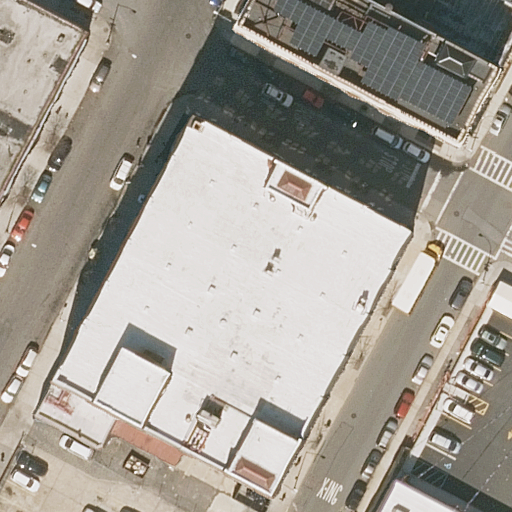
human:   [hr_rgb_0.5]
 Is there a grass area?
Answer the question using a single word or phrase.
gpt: no

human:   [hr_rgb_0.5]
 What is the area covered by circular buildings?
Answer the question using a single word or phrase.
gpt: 0m2

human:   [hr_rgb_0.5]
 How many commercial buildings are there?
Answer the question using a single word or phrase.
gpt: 0

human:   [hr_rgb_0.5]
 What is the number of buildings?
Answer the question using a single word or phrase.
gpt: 7

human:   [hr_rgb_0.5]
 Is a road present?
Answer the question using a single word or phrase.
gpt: yes

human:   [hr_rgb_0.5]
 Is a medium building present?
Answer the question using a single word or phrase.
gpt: yes

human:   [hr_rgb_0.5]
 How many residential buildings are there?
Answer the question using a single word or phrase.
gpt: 7

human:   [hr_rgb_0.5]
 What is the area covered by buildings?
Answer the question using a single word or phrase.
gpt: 4410m2

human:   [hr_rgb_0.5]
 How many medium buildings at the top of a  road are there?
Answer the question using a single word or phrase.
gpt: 3

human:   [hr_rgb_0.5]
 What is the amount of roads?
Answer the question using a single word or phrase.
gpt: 5

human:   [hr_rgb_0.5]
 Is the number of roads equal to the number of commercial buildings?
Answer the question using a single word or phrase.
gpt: no

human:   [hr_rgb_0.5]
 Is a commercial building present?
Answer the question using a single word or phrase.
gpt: no

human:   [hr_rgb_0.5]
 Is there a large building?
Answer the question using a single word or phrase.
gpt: yes

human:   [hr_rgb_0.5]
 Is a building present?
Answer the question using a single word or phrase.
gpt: yes

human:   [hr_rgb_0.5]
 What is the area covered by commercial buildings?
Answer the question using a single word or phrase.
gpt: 0m2

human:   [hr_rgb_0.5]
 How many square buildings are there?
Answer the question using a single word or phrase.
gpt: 0

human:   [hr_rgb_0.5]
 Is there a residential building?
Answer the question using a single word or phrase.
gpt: yes

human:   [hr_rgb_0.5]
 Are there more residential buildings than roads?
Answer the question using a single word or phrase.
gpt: yes

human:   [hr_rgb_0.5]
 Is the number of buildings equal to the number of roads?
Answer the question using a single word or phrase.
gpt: no

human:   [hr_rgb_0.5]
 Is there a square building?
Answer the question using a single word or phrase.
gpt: no

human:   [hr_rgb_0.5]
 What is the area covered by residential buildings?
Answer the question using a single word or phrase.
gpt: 4410m2

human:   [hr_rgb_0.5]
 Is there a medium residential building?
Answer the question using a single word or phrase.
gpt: yes

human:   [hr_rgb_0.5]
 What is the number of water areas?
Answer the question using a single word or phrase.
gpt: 0

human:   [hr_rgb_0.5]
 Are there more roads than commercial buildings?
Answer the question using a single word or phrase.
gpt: yes

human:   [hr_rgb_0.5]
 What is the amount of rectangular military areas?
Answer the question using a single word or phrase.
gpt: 0

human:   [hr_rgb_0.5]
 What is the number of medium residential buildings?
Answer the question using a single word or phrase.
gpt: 3

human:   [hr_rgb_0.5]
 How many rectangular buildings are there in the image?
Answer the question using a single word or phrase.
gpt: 7

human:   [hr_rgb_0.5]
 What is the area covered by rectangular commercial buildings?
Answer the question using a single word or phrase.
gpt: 0m2

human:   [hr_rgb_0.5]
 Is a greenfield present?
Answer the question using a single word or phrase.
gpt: no

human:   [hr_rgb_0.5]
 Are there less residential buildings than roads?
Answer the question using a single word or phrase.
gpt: no

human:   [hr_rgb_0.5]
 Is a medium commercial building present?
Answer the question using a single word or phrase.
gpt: no

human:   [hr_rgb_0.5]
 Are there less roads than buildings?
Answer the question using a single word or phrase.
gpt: yes

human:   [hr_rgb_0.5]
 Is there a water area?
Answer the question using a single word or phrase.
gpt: no

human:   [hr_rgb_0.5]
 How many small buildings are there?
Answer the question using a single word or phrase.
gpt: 2

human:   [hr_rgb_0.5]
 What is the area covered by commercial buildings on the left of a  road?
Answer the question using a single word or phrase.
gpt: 0m2

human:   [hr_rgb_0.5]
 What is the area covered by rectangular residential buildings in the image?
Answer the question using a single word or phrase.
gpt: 4410m2

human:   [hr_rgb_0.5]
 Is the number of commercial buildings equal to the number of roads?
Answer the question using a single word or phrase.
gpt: no

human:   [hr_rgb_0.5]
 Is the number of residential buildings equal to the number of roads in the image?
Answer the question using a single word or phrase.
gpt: no

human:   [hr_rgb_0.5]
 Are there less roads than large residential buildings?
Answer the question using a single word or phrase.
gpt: no

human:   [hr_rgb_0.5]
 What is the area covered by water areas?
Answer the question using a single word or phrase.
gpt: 0m2

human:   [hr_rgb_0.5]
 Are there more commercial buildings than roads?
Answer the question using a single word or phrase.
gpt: no

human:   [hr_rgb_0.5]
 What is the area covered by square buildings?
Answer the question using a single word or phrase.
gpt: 0m2

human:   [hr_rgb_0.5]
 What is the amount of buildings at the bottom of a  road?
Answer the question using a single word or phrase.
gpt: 3

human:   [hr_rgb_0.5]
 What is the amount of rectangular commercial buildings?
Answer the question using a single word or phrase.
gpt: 0

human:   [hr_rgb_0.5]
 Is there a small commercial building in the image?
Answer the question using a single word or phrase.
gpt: no

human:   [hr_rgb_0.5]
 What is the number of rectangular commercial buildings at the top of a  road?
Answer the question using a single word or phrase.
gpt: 0

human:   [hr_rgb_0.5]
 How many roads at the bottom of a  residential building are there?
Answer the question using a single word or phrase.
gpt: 3

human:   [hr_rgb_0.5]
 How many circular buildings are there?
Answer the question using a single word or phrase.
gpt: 0

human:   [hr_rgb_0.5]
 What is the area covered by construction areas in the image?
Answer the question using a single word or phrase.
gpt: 0m2

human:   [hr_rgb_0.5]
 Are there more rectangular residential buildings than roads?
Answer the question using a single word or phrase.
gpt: yes

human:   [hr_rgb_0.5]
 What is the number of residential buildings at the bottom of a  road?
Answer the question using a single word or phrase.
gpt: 3

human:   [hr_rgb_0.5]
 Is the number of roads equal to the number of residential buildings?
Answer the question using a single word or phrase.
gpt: no

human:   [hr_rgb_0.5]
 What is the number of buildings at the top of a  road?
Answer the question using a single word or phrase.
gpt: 5

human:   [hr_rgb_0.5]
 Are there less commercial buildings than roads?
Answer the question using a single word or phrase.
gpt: yes

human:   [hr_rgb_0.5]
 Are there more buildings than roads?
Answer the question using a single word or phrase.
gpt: yes

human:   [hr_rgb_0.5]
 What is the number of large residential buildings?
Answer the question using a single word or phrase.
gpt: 2

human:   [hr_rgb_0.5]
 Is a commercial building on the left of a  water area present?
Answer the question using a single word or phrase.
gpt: no

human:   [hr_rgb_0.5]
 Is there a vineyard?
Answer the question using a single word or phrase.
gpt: no

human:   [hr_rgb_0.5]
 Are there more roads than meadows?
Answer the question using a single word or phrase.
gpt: yes

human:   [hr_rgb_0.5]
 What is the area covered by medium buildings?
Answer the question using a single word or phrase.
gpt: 681m2

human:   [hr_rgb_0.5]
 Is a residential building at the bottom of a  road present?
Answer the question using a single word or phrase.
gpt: yes

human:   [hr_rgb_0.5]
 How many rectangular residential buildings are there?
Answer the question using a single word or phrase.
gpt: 7

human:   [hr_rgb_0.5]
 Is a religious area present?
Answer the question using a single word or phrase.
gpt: no

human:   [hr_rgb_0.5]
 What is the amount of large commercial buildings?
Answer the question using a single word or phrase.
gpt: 0